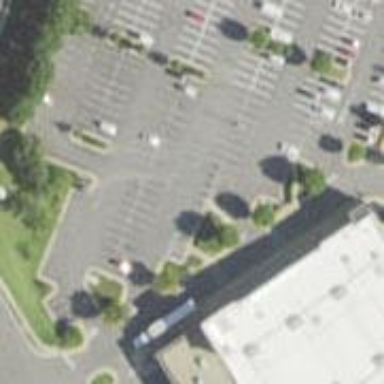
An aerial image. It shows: Parking space.